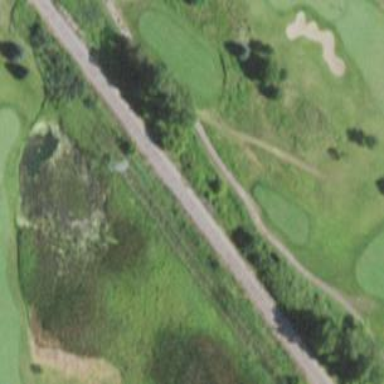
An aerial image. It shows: Path for both roads and golfers.